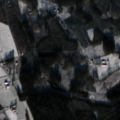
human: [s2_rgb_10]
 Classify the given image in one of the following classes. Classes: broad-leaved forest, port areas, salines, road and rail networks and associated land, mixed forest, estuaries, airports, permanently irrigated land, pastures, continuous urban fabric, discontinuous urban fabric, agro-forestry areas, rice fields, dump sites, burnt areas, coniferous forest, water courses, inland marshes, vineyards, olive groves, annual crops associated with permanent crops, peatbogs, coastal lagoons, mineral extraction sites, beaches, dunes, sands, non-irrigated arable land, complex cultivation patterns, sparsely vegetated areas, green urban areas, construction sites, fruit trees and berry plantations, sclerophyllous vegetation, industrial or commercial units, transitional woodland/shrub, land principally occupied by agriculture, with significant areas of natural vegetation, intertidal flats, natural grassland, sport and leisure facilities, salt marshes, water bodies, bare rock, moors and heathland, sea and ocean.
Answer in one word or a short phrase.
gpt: land principally occupied by agriculture, with significant areas of natural vegetation, coniferous forest, mixed forest